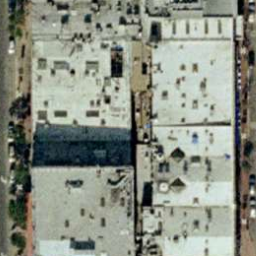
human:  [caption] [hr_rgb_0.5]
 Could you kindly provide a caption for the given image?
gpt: Many buildings are crowded in a mess .

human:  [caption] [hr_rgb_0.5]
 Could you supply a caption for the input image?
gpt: Many buildings are crowded together .

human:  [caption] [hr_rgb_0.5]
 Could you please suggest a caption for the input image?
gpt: There are lots of buildings .

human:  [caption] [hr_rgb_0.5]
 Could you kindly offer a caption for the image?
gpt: Lots of buildings are crowded together .

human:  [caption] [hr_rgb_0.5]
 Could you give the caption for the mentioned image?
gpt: There are lots of buildings .